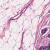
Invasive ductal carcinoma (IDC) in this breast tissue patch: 0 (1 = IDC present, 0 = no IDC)